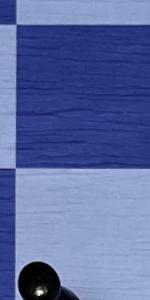
Label: Empty